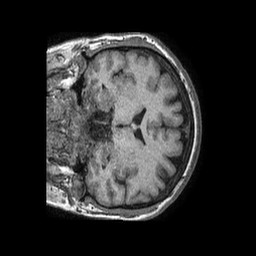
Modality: T1w
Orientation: coronal
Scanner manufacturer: philips
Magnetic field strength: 1.5 T
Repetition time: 0.007628 s
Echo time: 0.003486 s